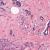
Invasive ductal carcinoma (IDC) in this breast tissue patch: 1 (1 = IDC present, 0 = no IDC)